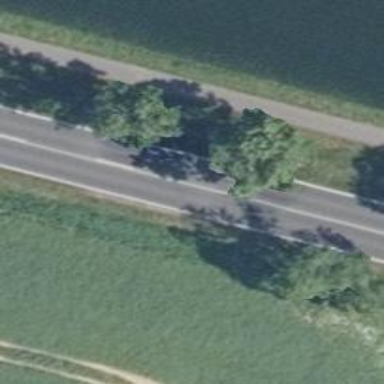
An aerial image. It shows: Primary road with asphalt surface.